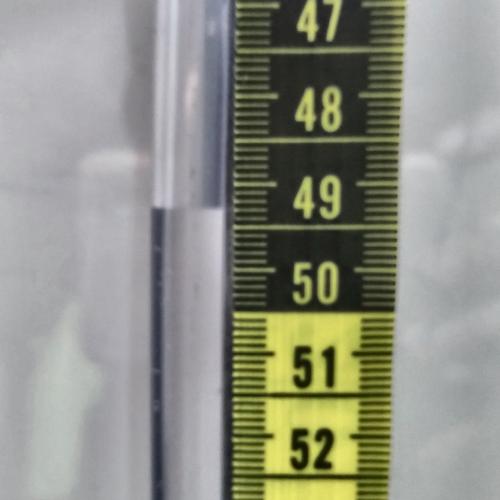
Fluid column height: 49.3 cm